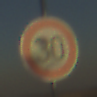
Verkehrszeichen: Geschwindigkeit30
Umgebung: Outdoor, Nature
Tageszeit: SunriseSunset
Wetter: Clear
Licht: Natural
Jahreszeit: NotSpecified
Kontrast: LowContrast